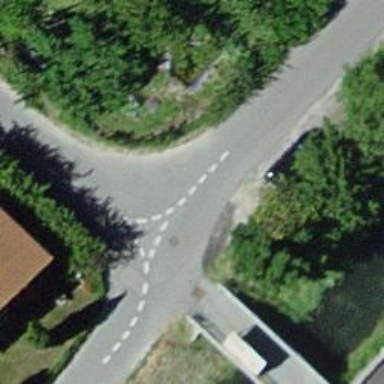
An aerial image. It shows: Pedestrian road.